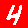
Digit: 4